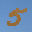
Label: 5